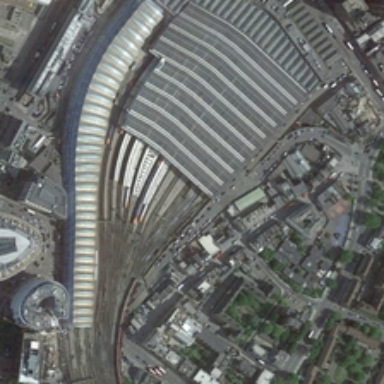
Rails go through the diverge area into a tremendous garge .